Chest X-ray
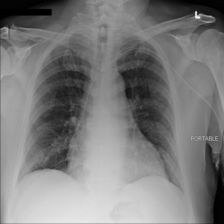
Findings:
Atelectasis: negative
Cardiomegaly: negative
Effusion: negative
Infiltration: negative
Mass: negative
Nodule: negative
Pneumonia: negative
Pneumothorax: negative
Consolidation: negative
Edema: negative
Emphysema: negative
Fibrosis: negative
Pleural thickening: negative
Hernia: negative